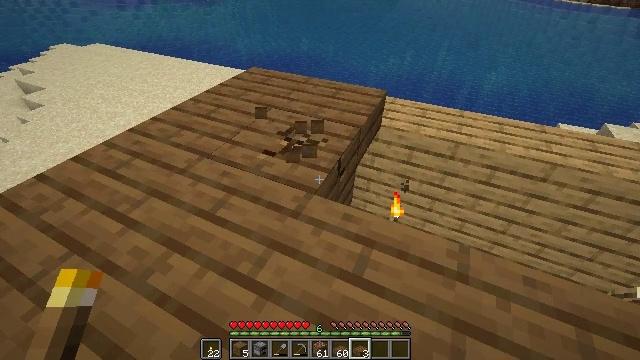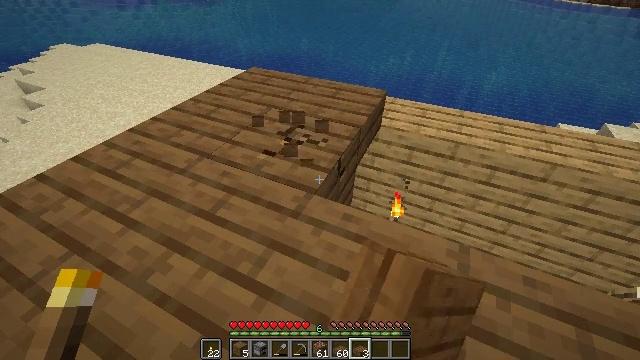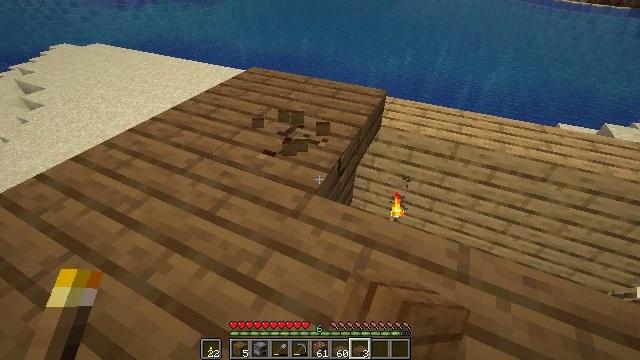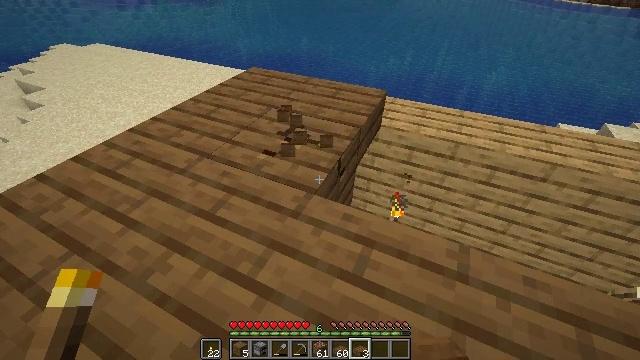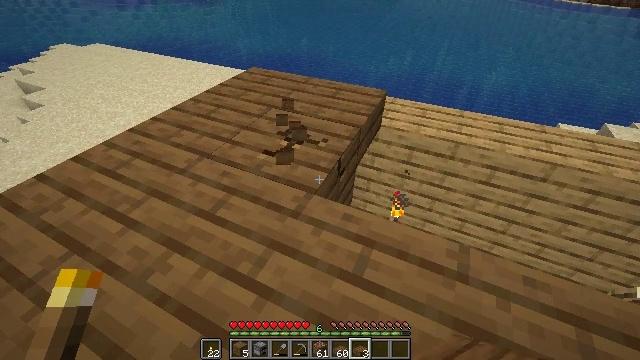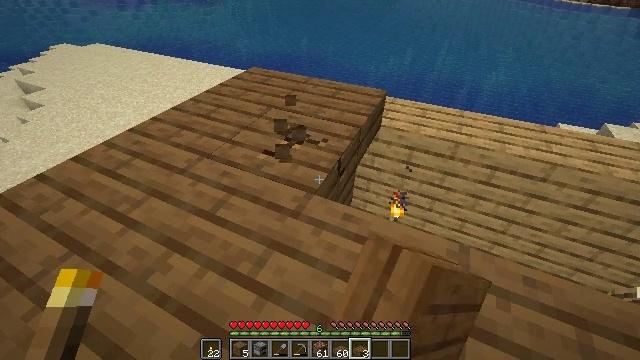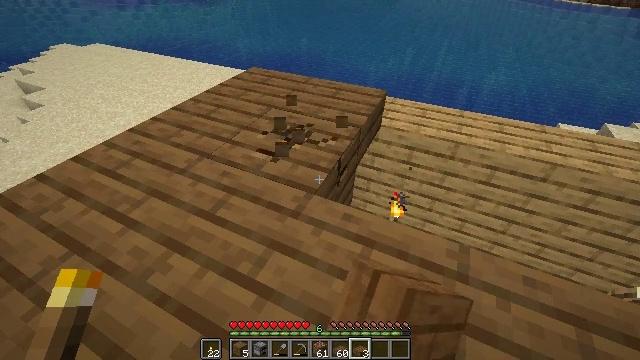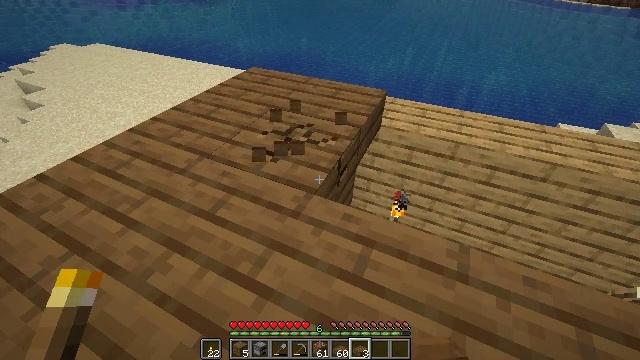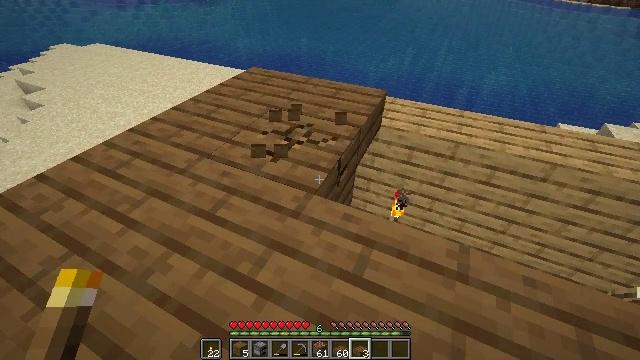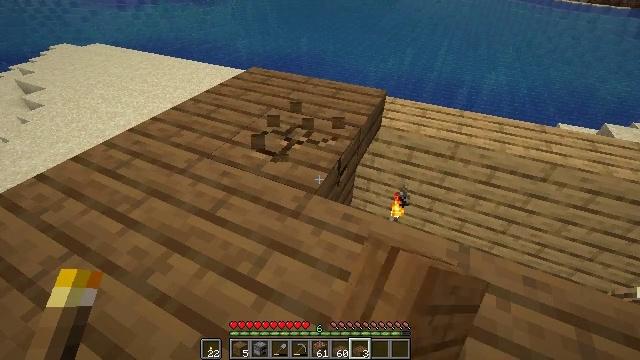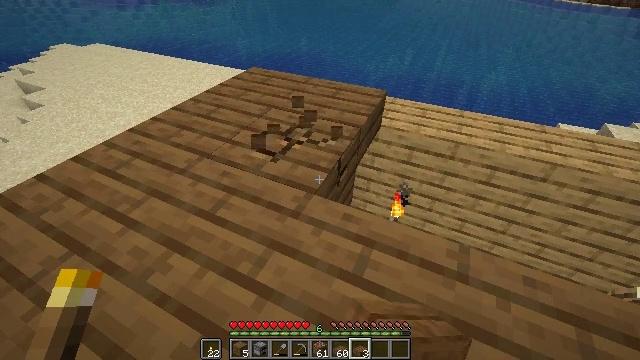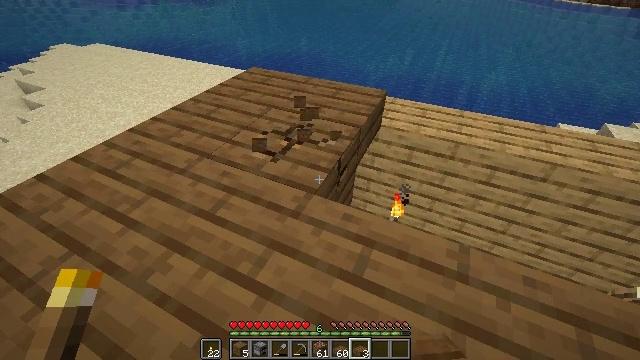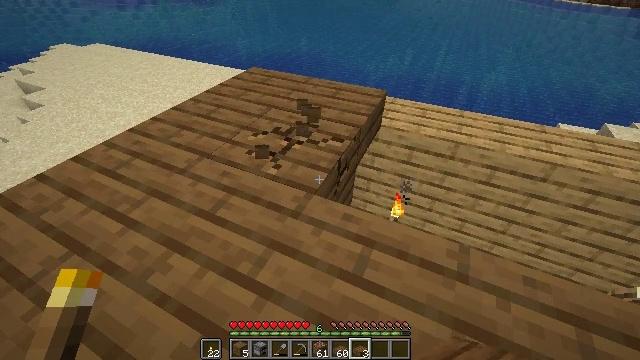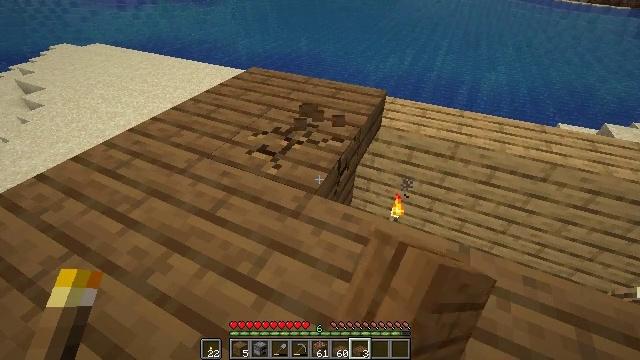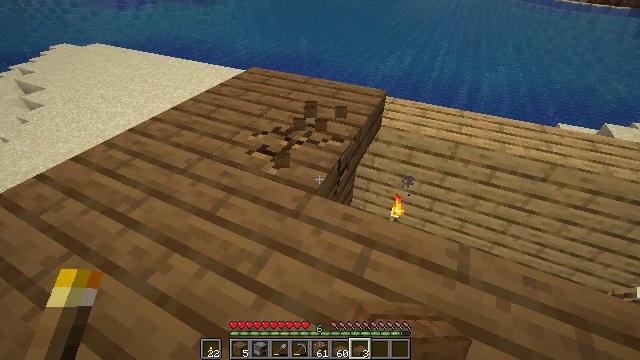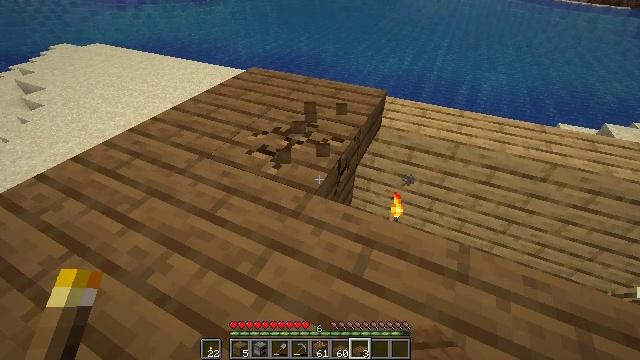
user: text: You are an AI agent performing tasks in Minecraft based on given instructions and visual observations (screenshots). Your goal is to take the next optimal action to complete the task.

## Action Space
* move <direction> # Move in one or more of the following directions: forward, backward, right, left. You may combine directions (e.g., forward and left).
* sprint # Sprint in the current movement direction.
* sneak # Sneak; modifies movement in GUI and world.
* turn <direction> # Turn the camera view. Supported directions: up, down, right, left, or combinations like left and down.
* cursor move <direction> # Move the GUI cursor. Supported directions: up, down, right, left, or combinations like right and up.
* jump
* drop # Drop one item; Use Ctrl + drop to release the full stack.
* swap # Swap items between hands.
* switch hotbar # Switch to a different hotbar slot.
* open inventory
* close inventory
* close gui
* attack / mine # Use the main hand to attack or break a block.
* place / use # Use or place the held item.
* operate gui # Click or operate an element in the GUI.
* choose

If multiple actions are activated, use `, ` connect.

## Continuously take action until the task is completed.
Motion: motion action
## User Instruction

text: Reclaim the spruce slab for later use.
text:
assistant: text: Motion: sneak, attack / mine
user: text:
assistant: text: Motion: sneak, attack / mine
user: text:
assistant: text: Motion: sneak, attack / mine
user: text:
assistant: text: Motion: sneak, attack / mine
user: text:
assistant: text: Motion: sneak, attack / mine
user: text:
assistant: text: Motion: sneak, attack / mine
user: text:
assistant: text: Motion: sneak, attack / mine
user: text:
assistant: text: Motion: sneak, attack / mine
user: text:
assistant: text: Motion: sneak, attack / mine
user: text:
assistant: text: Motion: sneak, attack / mine
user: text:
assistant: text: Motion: sneak, attack / mine
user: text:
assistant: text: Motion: sneak, attack / mine
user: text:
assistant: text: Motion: sneak, attack / mine
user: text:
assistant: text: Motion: sneak, attack / mine
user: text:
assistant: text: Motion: sneak, attack / mine
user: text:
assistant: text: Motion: sneak, attack / mine
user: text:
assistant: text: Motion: sneak, attack / mine
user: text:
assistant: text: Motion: sneak, attack / mine
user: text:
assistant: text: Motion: sneak, attack / mine
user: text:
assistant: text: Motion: sneak, attack / mine
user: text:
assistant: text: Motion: sneak, attack / mine
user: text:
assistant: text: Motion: sneak, attack / mine
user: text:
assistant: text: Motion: sneak, attack / mine
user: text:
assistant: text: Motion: sneak, attack / mine
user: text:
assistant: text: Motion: sneak, attack / mine
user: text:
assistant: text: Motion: sneak, attack / mine
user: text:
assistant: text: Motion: sneak, attack / mine
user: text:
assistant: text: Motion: sneak, attack / mine
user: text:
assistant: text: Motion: sneak, attack / mine
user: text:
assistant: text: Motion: sneak, attack / mine